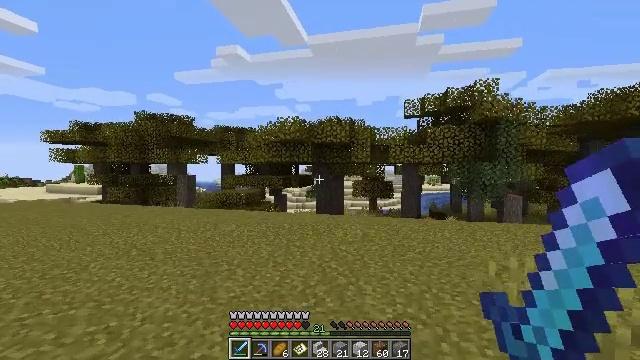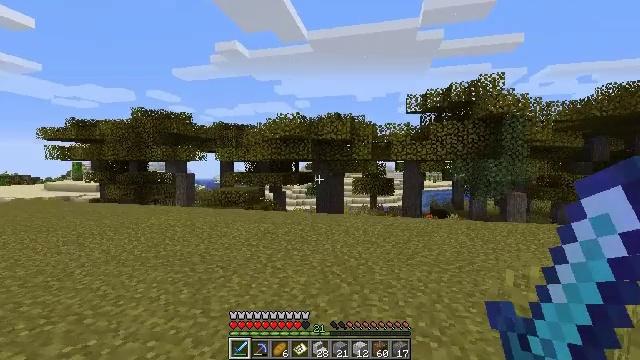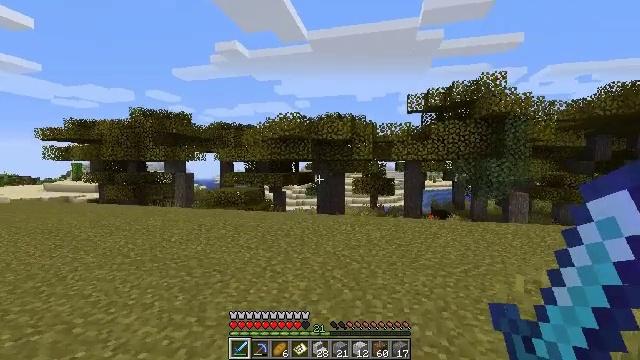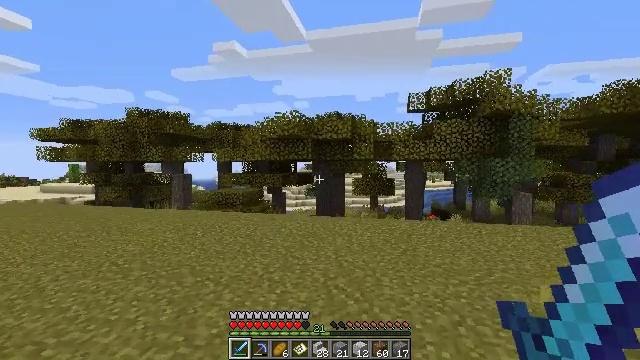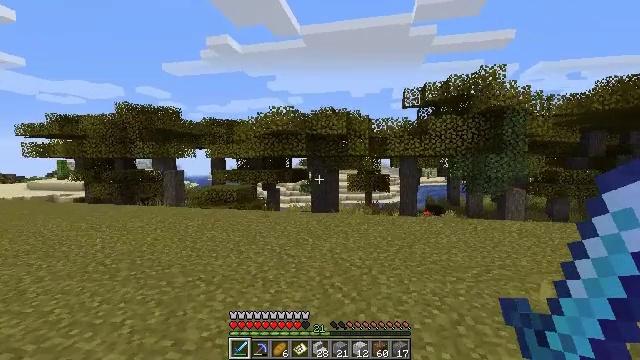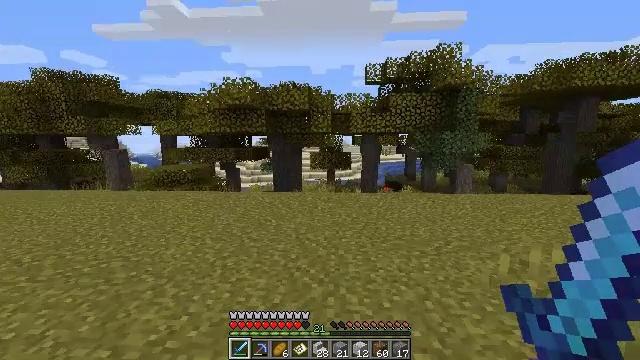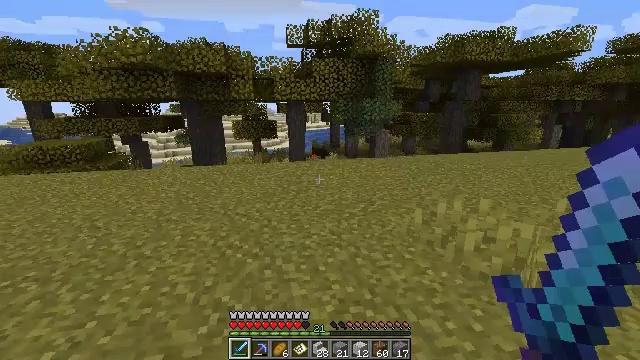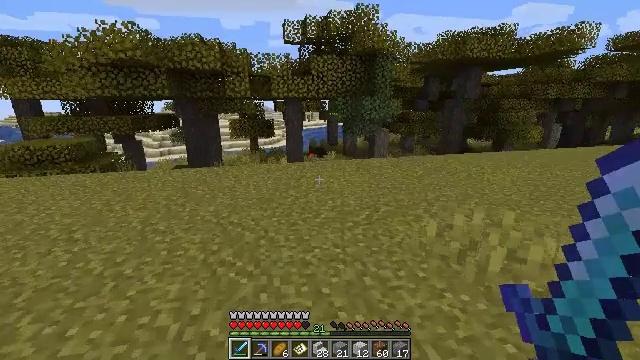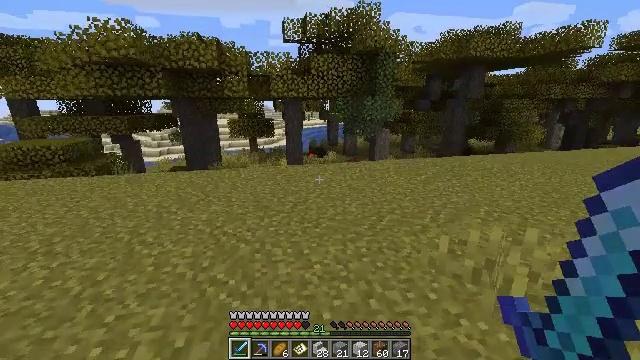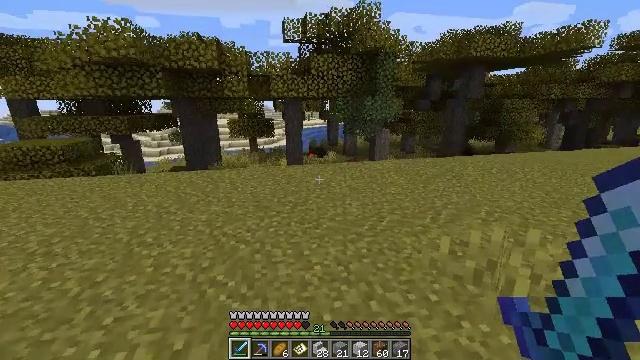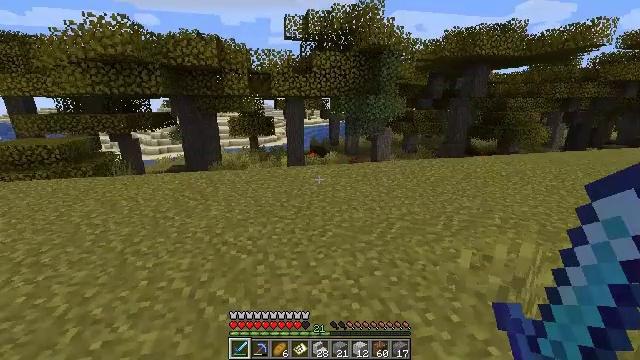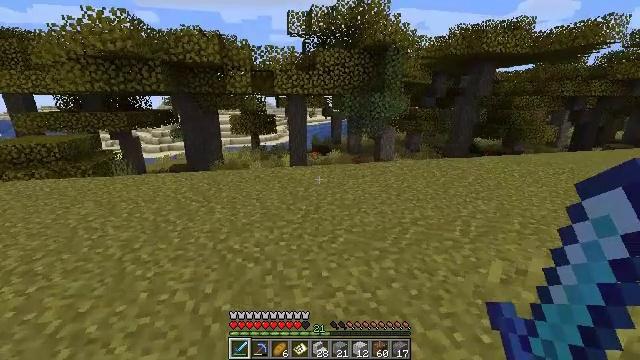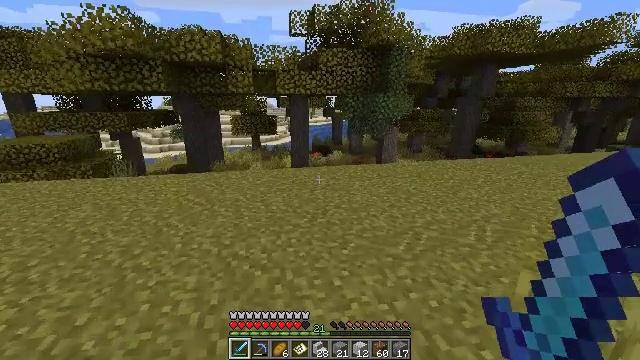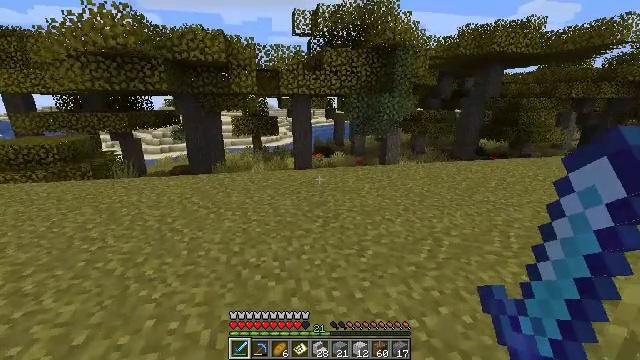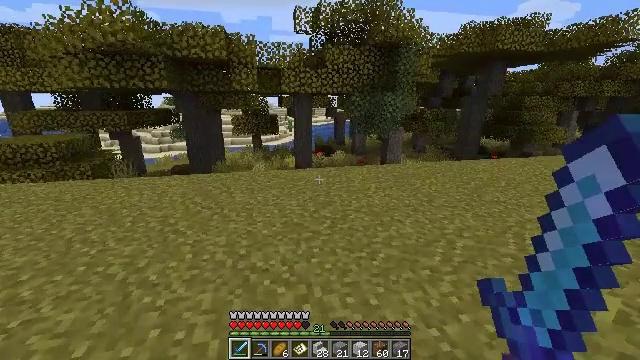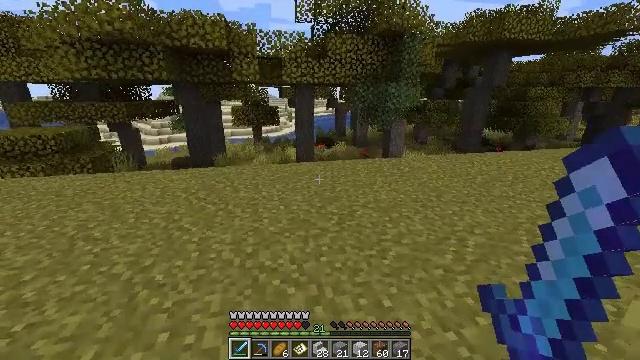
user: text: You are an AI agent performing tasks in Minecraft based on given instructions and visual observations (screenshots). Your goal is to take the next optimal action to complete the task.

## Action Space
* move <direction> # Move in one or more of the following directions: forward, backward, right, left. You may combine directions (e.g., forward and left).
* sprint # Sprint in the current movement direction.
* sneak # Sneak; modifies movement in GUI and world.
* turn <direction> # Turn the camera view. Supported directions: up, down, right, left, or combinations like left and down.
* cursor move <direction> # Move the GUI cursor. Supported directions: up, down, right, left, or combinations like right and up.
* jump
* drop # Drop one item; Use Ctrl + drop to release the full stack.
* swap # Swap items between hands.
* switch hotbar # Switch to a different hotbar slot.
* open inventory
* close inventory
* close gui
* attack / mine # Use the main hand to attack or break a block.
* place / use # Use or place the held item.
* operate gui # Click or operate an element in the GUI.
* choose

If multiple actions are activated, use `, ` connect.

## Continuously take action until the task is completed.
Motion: motion action
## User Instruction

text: Collect the polished andesite by holding left button.
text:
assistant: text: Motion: move forward
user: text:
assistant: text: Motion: move forward
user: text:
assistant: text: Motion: move forward
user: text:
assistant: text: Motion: move forward, turn right
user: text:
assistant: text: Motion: move forward, turn right and down
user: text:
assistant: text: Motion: move forward, turn right and down
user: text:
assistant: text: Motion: move forward
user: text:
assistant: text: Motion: move forward
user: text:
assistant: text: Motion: move forward and move left
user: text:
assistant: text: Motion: move forward and move left
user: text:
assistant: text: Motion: move forward and move left
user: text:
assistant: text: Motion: move forward and move left
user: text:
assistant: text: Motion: move forward and move left
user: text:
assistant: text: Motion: move forward and move left
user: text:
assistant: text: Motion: move forward and move left, turn down
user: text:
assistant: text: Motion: move forward and move left
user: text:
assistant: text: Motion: move forward and move left
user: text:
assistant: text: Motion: move forward and move left
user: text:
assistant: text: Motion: move forward and move left
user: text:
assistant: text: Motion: move forward and move left
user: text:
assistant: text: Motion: move forward and move left
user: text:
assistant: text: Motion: move forward and move left
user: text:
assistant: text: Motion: move forward and move left
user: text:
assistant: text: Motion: move forward and move left
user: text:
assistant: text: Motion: move forward and move left
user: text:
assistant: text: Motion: move forward and move left
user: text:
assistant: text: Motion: move forward and move left
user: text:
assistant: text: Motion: move forward and move left
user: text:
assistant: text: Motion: move forward and move left
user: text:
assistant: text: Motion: move forward and move left